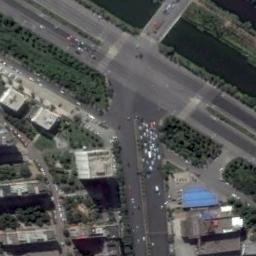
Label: intersection